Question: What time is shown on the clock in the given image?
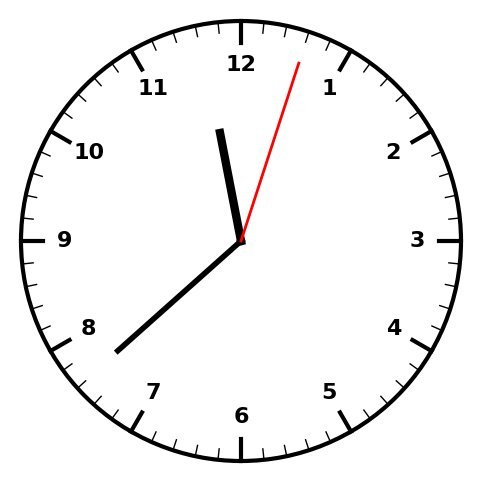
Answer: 11:38:03